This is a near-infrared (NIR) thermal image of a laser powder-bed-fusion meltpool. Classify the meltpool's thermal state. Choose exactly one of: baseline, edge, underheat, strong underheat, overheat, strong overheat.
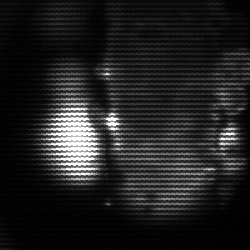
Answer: strong underheat